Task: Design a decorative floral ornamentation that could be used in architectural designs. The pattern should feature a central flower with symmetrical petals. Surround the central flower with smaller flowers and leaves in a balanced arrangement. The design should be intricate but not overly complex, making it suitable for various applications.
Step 1424:
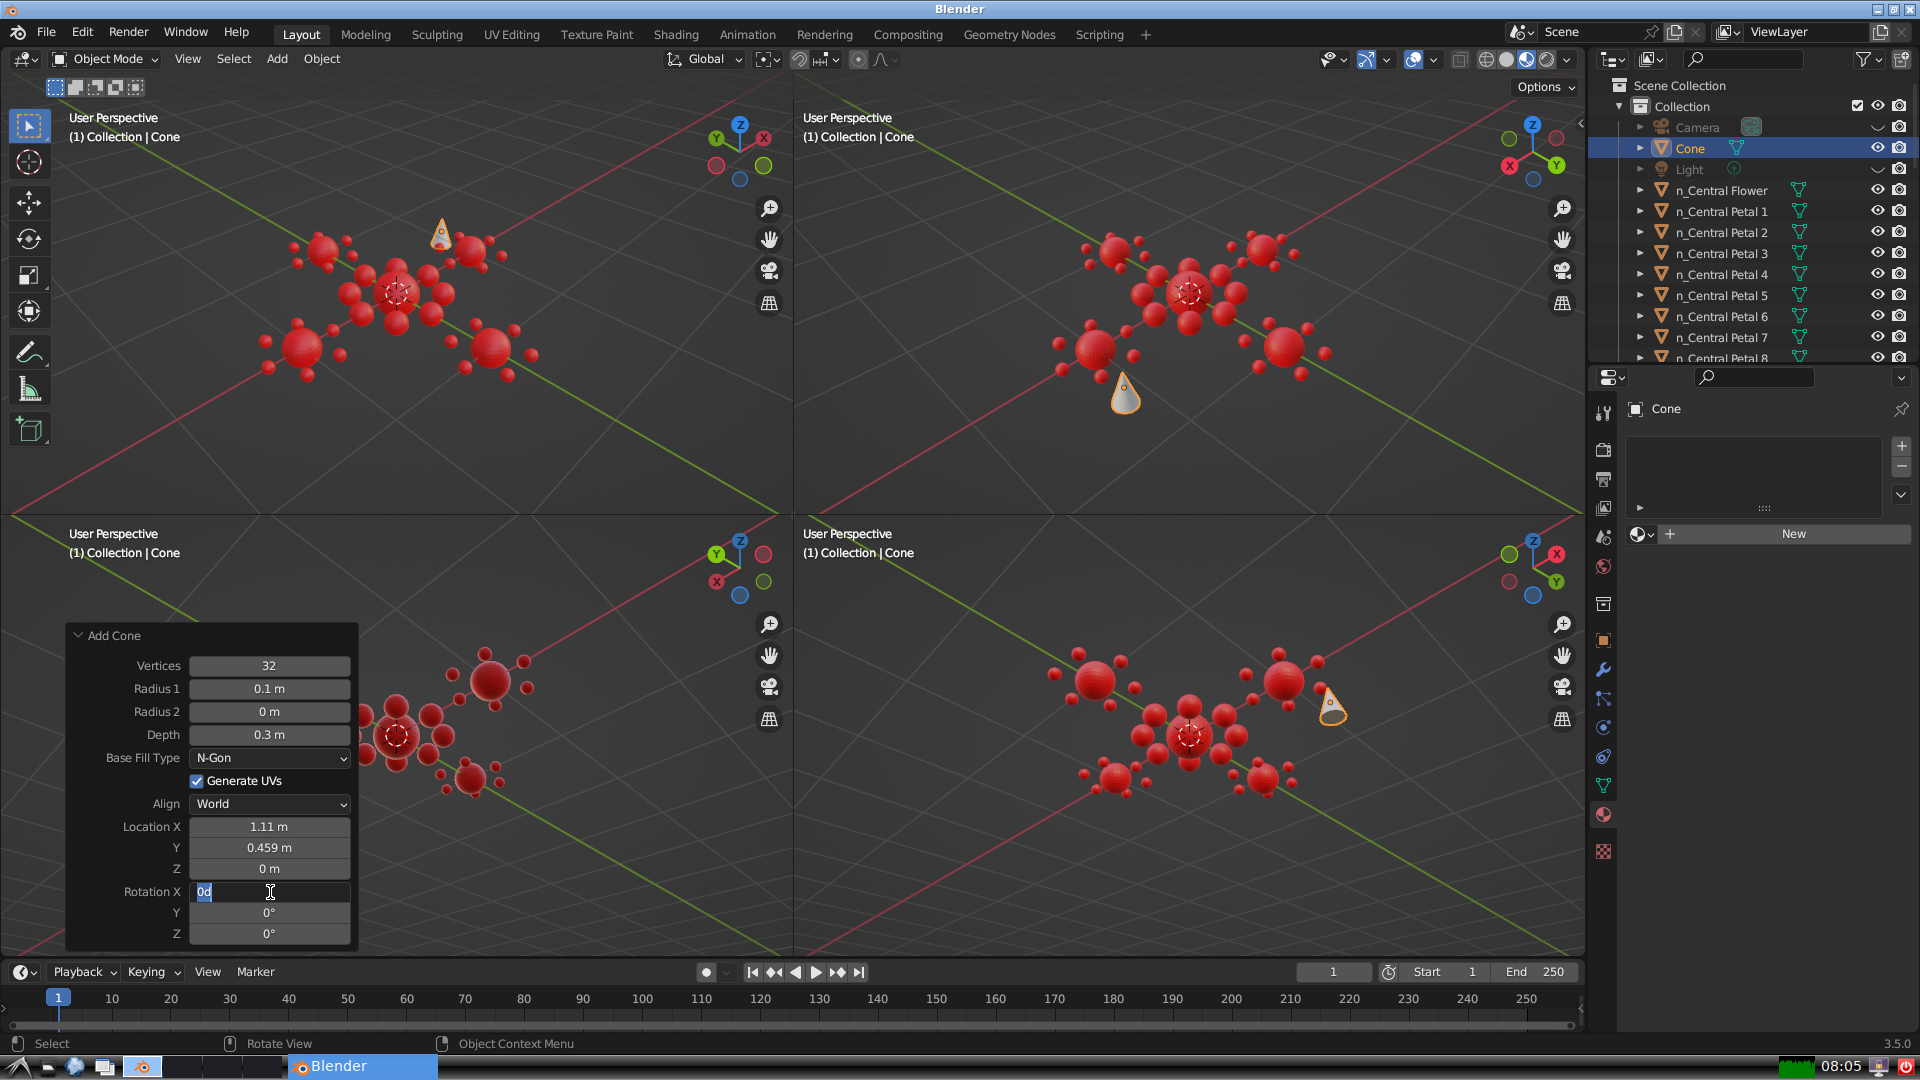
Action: input_text: 0.0